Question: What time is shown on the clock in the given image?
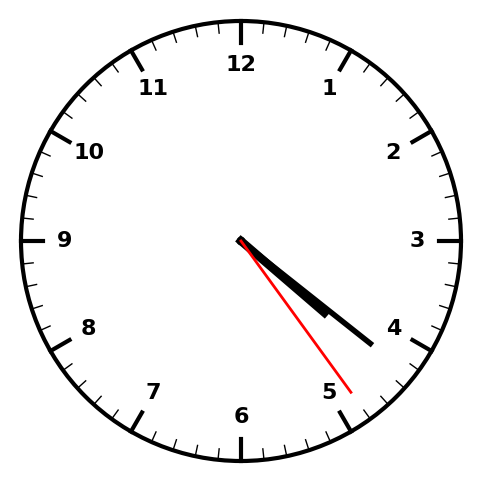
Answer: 04:21:24